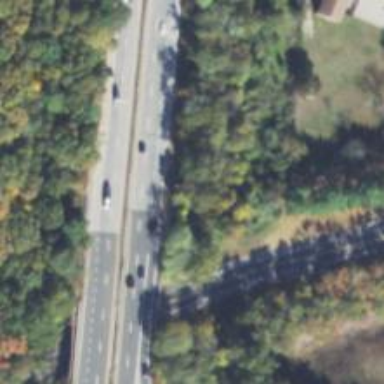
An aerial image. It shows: Bridge over motorway.